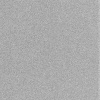
Atmospheric dust classification: dusty